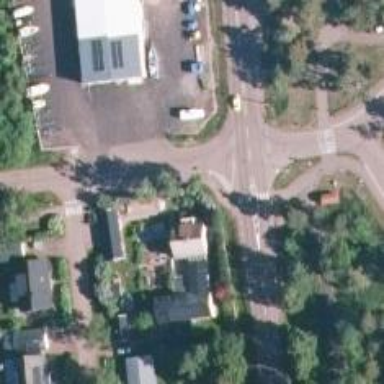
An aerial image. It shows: Asphalt cycleway.